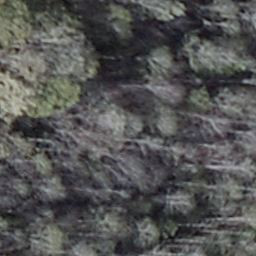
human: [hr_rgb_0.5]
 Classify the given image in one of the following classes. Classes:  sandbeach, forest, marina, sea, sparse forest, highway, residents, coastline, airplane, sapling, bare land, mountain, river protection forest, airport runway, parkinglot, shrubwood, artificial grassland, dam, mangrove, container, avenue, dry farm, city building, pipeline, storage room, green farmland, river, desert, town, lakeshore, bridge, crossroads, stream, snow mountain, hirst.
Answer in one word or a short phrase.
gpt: shrubwood